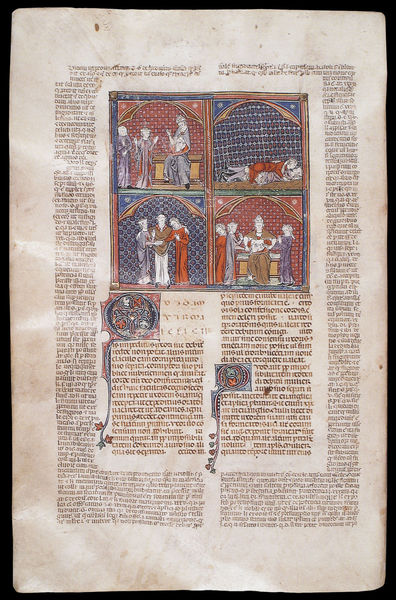
Titel: Decretum Gratiani
Institution: Cambridge, Fitzwilliam Museum
Schlagwörter: blau, weiß, menschen, sitzen, fenster, kleider, schmuck, zeichnung, rot, malerei, muster, alt, geschichte, mensch, paar, blatt, farbig, schrift, bilder, liegen, farben, figuren, könig, verzierung, vier, buch, links, umrahmung, druck, seite, illustration, text, buchstaben, mosaik, buchseite, mittelalter, kirchlich, handschrift, tarot, buchmalerei, kaligraphie, beischlaf, könih